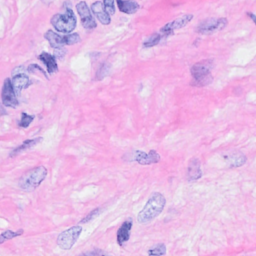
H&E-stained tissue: Breast